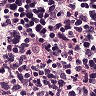
Metastatic tissue present: no